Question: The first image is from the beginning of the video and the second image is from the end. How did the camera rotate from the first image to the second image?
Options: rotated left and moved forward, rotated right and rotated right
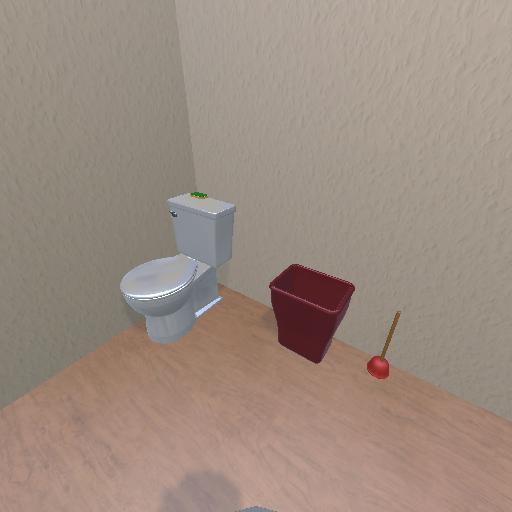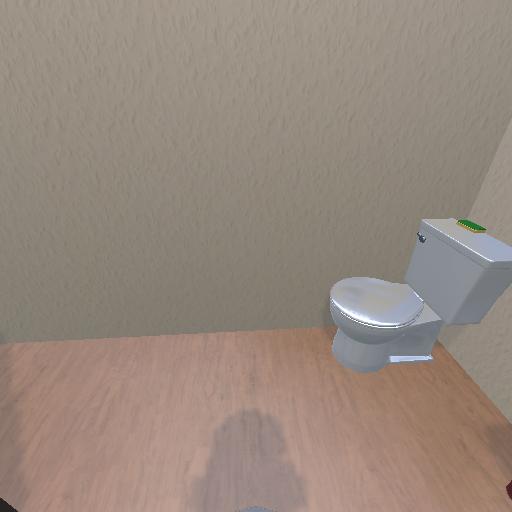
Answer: rotated left and moved forward